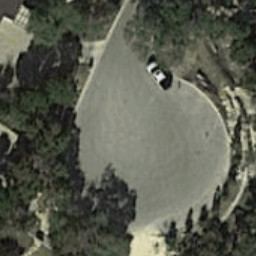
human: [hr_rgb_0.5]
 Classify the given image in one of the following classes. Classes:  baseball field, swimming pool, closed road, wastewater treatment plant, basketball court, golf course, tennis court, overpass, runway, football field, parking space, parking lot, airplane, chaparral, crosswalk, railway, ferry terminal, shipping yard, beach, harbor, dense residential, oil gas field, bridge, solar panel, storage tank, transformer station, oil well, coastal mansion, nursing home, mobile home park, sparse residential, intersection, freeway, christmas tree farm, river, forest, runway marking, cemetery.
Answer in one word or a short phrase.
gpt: closed road